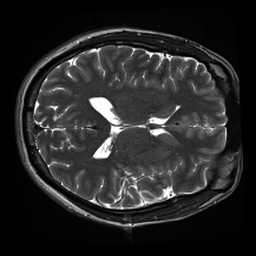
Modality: inplaneT2
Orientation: axial
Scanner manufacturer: siemens
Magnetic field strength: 3 T
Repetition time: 11 s
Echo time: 0.059 s